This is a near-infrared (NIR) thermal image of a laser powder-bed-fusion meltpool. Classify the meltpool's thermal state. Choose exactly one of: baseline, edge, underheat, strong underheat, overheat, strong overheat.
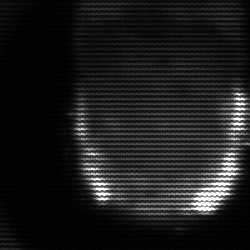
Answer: baseline